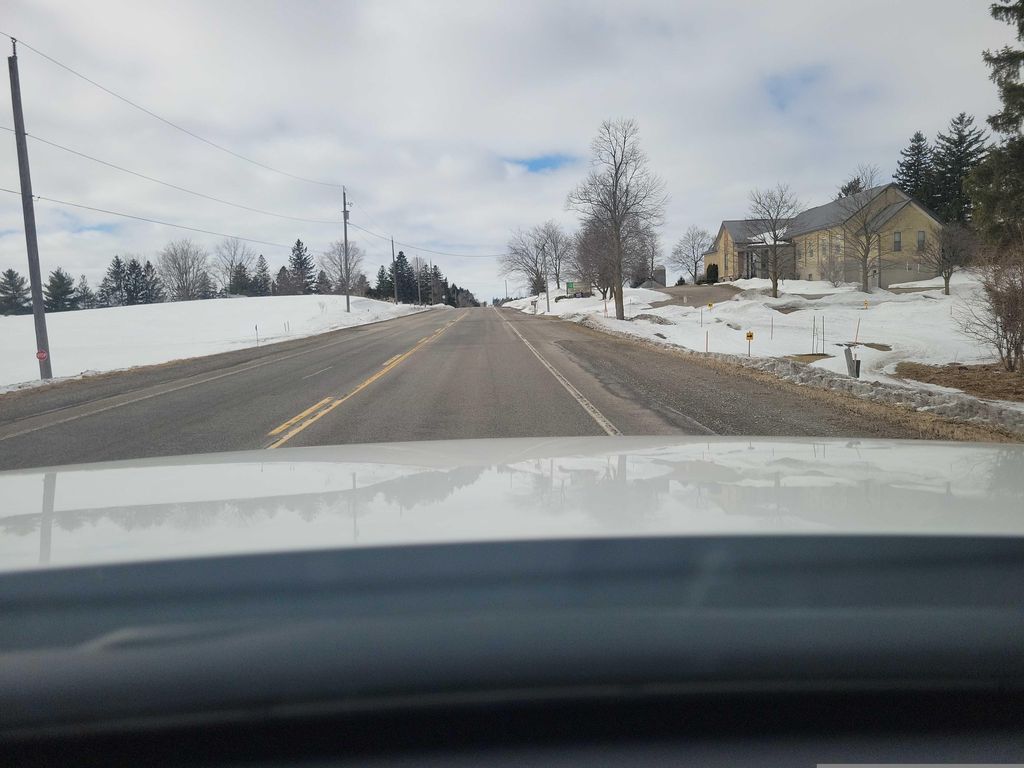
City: kitchener-waterloo